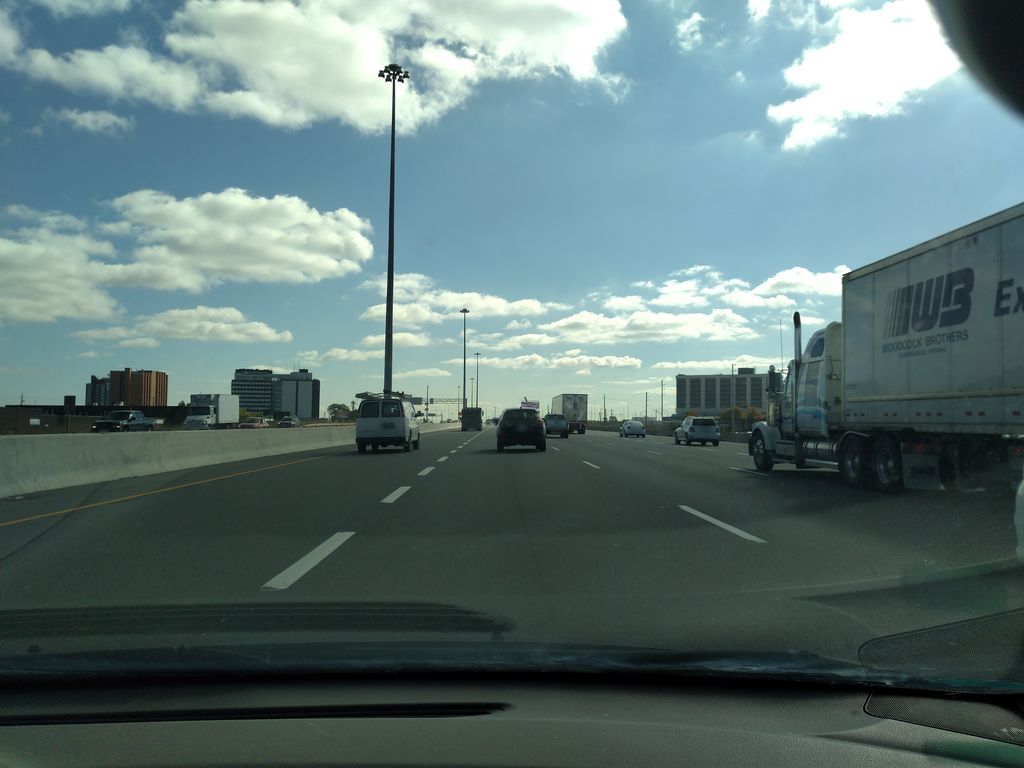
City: toronto